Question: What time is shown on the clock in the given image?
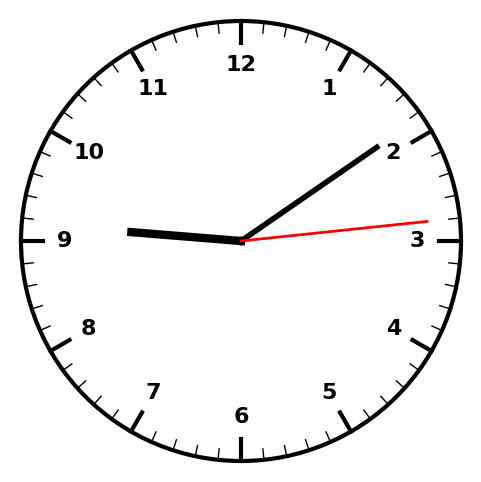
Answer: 09:09:14